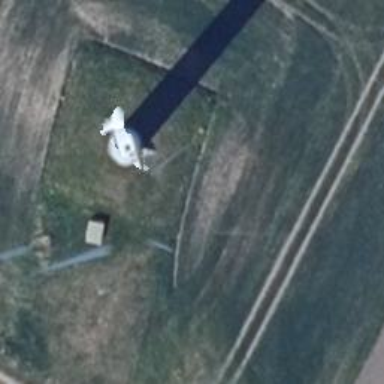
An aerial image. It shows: Wind generator manufactured by Vestas.